Interaction volume radius: 5 \u00c5
Interaction volume height: 15 \u00c5
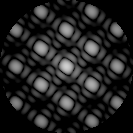
Disorder parameter: 0.01145